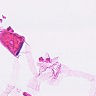
Metastatic tissue present: no